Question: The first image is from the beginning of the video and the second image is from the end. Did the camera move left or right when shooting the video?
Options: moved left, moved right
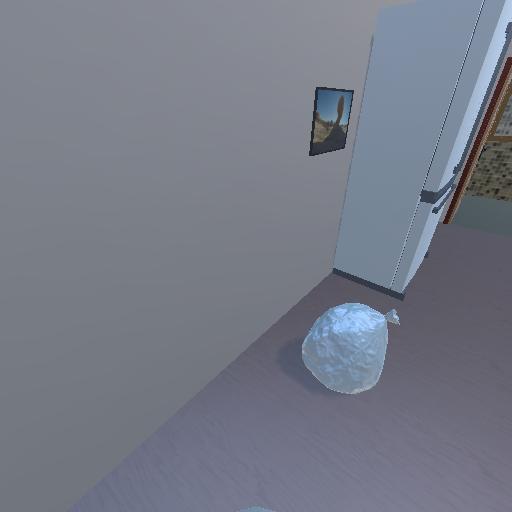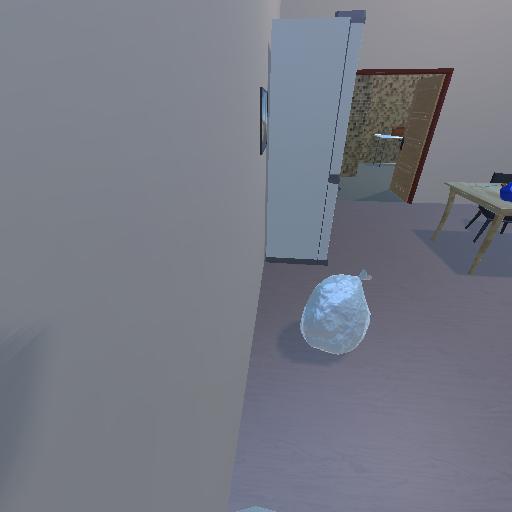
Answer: moved left